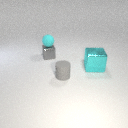
small gray rubber cylinder in front of small gray metal cube